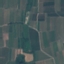
Label: PermanentCrop